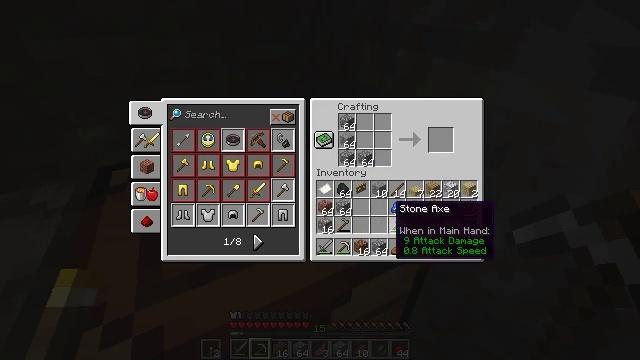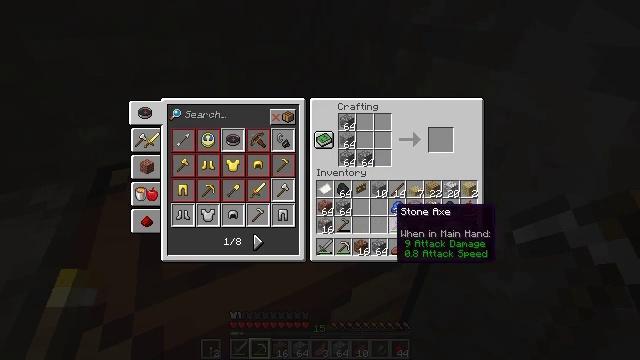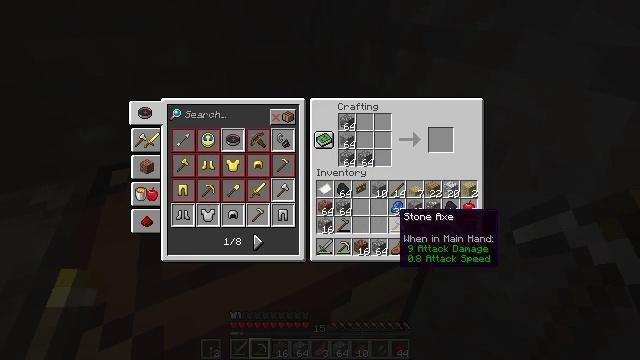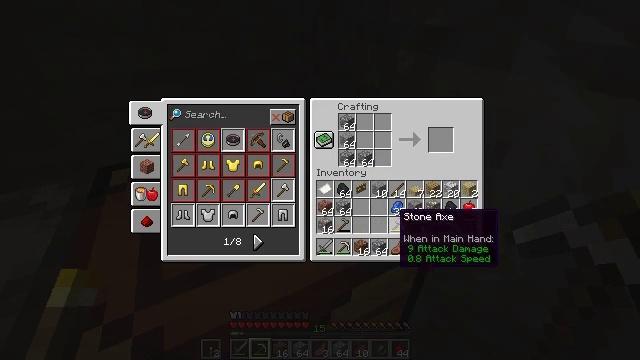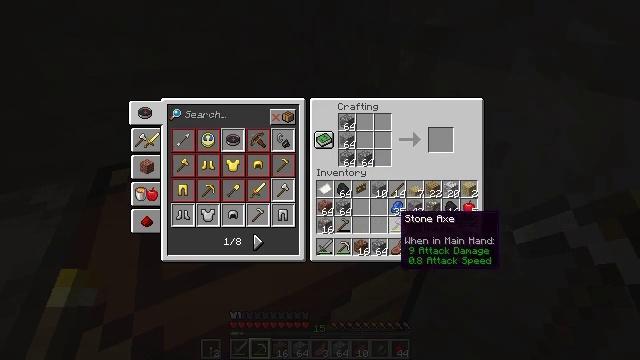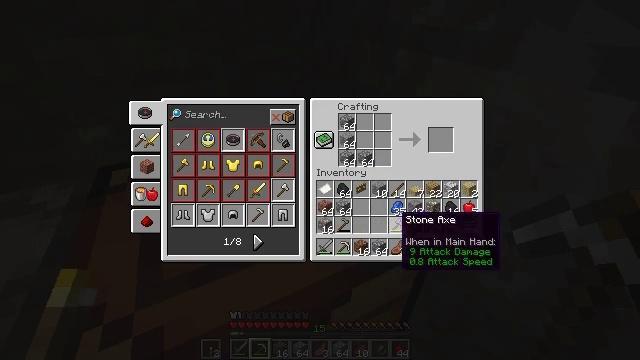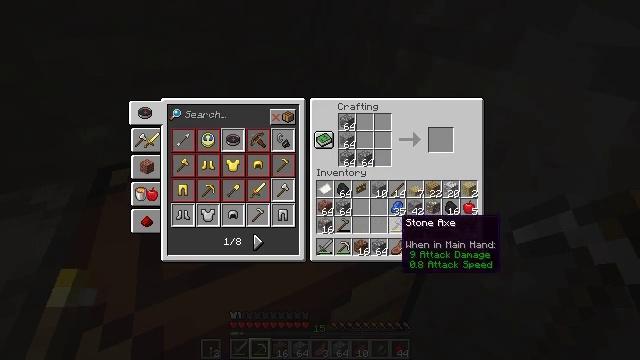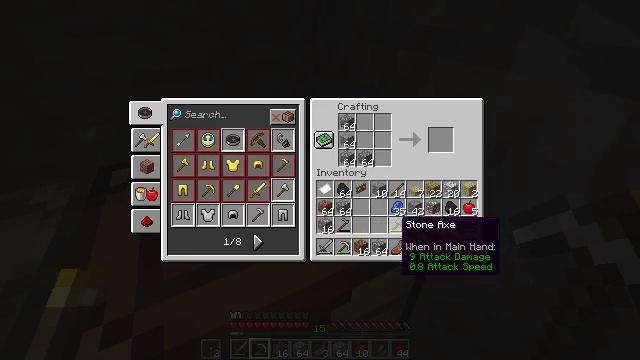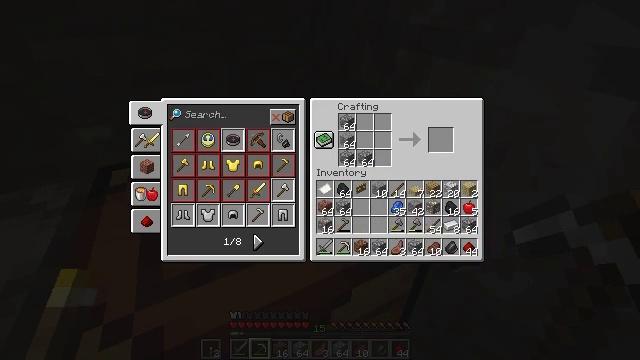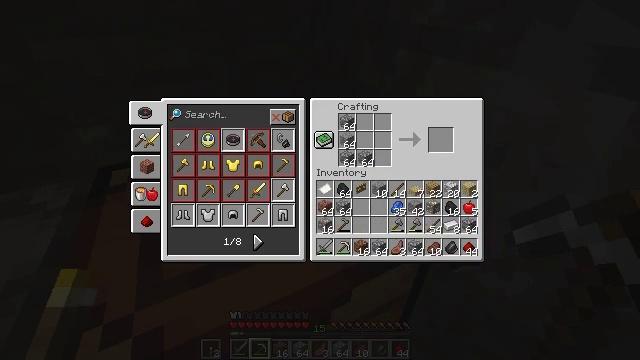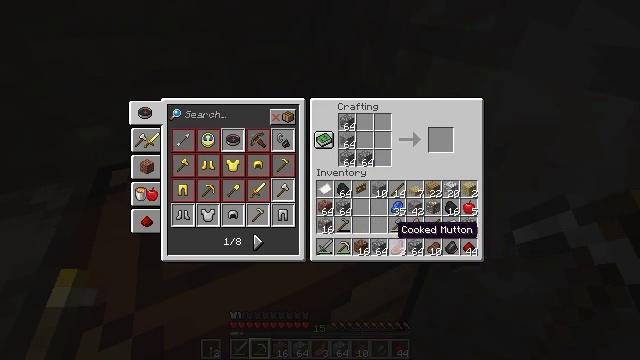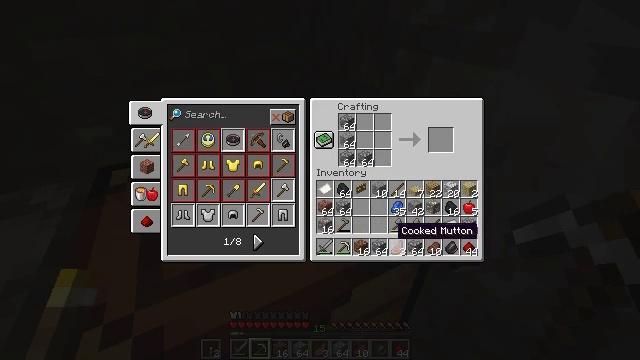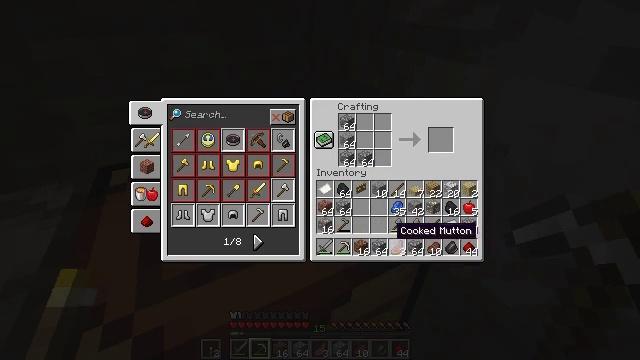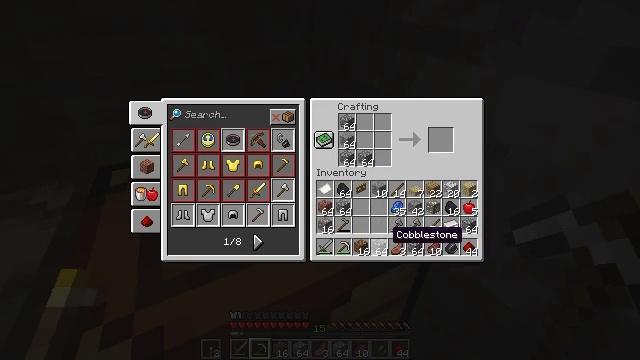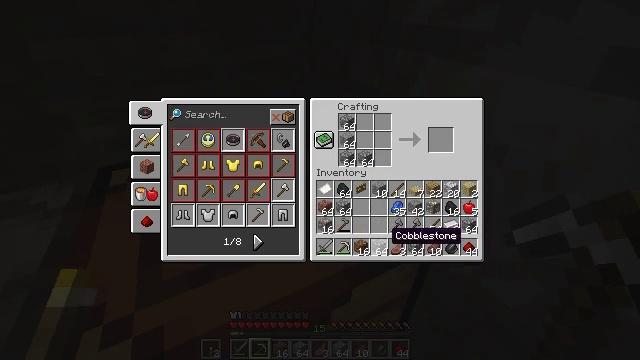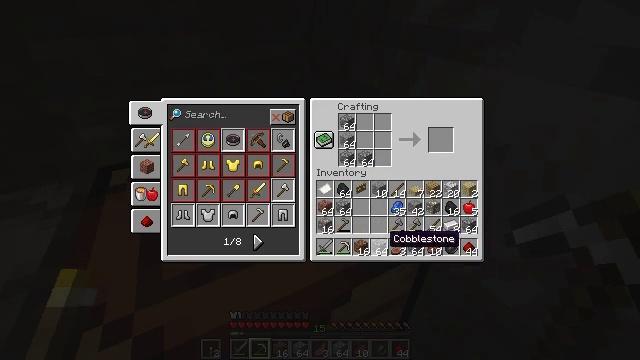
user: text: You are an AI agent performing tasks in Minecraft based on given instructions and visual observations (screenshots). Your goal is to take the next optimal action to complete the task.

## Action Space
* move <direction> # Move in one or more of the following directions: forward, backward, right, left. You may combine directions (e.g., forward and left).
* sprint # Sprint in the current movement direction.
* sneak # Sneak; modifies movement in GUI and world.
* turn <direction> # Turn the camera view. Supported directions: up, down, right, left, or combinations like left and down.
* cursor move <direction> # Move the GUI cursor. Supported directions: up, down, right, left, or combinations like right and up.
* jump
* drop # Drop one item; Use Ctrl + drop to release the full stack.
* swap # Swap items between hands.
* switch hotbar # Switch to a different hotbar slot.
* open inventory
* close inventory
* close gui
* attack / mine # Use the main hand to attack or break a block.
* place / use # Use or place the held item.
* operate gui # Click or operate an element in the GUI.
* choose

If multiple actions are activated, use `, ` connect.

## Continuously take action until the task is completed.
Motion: motion action
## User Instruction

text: Form cobblestone stairs by placing cobblestone in the crafting grid.
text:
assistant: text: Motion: no_op
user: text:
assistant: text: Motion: no_op
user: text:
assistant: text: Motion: no_op
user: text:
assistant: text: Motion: no_op
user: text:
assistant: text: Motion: no_op
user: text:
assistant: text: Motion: no_op
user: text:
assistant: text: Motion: no_op
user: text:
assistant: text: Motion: no_op
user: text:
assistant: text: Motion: no_op
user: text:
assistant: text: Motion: no_op
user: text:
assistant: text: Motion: no_op
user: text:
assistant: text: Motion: no_op
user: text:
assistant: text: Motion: no_op
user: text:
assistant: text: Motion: no_op
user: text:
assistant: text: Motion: no_op
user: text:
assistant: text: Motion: no_op
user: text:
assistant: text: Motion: no_op
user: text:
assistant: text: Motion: no_op
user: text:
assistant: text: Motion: operate gui
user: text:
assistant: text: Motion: operate gui
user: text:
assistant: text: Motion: operate gui
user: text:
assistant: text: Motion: no_op
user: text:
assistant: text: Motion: cursor move up
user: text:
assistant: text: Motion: cursor move up
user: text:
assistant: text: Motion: cursor move up
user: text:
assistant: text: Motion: cursor move up
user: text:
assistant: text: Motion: cursor move up
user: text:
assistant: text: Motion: no_op
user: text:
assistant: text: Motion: no_op
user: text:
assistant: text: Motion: no_op